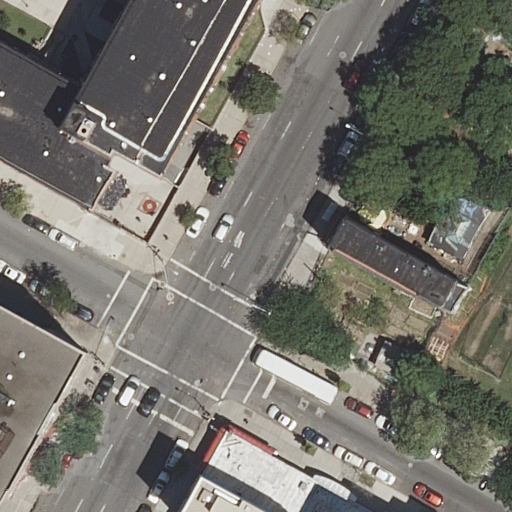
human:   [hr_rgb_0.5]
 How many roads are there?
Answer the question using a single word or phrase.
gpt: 2

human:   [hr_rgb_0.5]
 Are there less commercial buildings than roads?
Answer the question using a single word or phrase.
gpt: yes

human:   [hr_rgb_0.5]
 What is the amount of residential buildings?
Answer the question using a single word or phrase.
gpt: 6

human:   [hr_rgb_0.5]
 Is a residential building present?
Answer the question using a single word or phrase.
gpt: yes

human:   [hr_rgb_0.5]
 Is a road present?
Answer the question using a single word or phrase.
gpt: yes

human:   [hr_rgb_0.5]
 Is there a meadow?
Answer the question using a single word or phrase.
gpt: yes

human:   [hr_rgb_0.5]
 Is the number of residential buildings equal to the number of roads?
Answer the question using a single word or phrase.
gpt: no

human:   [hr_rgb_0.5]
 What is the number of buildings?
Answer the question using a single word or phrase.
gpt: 6

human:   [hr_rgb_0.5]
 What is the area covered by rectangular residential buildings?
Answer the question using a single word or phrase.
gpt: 1434m2

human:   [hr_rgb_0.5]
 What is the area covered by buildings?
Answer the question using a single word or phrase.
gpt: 2931m2

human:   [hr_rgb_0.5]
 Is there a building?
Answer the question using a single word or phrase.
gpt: yes

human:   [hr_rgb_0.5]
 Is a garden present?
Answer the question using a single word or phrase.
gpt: yes

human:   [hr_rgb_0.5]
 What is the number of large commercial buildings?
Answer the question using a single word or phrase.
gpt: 0

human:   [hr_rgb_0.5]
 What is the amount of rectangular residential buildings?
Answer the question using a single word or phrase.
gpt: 5

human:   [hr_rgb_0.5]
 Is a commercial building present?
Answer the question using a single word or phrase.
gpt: no

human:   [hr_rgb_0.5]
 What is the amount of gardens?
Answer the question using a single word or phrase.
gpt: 2

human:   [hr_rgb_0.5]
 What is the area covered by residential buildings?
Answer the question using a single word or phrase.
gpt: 2931m2

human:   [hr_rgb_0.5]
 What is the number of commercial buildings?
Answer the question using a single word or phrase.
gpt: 0

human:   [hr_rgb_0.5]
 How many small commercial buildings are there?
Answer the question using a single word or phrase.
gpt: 0

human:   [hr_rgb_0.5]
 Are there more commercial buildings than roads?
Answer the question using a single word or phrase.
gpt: no

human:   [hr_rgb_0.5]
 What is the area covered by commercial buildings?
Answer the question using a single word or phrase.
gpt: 0m2

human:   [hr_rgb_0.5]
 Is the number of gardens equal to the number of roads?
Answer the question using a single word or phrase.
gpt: yes

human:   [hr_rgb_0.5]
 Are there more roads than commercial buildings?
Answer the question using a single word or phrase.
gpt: yes

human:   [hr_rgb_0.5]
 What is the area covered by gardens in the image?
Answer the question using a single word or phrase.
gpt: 390m2

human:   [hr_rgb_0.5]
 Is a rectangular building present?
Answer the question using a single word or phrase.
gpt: yes

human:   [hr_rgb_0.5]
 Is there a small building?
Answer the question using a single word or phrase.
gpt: yes

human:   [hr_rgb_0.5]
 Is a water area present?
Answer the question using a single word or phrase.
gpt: no

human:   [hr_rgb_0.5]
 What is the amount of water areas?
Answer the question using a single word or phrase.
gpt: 0

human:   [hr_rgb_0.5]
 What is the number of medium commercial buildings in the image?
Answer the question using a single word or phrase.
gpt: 0

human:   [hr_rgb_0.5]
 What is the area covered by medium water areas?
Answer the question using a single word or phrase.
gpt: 0m2

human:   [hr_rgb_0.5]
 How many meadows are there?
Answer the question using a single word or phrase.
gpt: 1

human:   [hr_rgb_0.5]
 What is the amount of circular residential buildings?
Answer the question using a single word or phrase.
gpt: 0

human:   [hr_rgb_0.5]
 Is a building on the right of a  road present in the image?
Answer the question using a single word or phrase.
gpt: yes

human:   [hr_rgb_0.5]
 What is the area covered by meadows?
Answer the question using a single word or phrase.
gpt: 0m2

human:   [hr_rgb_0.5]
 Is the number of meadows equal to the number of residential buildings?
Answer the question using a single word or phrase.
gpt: no

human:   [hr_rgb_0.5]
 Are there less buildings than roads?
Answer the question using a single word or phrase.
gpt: no

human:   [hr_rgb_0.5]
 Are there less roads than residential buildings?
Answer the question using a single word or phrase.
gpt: yes

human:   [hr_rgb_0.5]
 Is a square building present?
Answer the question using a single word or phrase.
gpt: no

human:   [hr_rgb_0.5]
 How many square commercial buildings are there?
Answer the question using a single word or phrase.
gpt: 0

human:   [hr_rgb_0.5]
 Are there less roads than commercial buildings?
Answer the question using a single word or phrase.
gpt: no

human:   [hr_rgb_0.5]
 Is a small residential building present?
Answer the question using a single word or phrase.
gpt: yes

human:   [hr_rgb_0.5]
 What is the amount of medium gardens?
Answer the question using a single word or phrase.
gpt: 1

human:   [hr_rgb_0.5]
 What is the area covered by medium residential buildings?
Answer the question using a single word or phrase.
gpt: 503m2

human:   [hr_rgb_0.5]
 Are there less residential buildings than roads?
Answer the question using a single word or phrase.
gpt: no

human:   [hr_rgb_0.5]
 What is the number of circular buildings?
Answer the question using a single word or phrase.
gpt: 0

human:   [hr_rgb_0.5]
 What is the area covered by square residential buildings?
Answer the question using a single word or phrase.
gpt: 0m2

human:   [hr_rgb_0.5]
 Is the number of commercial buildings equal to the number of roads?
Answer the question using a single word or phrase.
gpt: no

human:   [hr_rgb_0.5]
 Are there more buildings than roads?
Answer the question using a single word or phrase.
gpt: yes

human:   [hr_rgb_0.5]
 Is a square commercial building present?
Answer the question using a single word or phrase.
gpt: no

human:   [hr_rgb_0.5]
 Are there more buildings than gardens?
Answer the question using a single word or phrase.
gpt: yes

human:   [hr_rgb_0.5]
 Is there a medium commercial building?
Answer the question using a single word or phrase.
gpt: no

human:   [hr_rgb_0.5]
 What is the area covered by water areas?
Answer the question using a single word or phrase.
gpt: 0m2

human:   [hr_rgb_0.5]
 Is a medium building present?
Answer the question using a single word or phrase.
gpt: yes

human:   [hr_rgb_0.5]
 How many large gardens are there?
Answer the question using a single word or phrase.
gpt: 0

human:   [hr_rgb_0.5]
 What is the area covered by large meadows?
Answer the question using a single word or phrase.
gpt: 0m2

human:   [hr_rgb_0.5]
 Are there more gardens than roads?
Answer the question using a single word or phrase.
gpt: no

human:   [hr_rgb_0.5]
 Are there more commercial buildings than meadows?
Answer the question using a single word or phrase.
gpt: no

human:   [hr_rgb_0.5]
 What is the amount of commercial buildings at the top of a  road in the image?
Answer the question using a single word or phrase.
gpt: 0

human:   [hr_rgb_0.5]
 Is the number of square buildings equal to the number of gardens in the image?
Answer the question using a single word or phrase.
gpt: no

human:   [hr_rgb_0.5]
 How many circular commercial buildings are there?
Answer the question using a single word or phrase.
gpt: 0

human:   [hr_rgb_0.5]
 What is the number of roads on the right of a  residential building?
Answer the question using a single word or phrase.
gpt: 2

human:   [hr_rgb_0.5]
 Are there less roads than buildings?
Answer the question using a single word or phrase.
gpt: yes

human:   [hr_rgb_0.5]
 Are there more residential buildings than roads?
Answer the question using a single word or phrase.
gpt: yes

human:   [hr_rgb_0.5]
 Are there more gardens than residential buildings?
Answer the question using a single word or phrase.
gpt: no